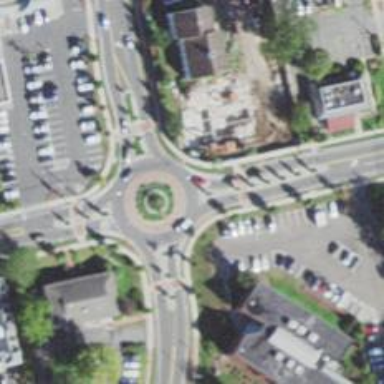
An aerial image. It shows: Asphalt road that is secondary route leading to roundabout.